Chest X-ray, PA view. Patient: 59 years old, sex M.
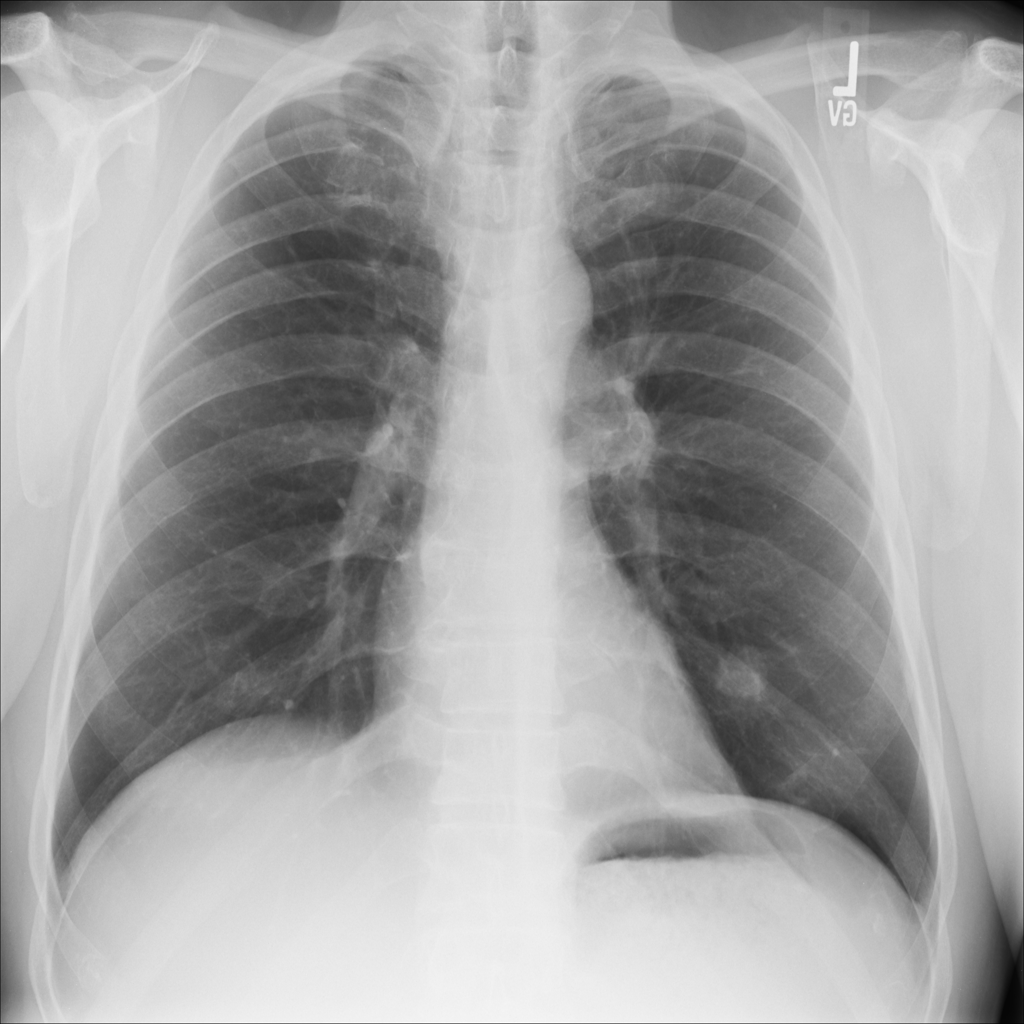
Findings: Nodule